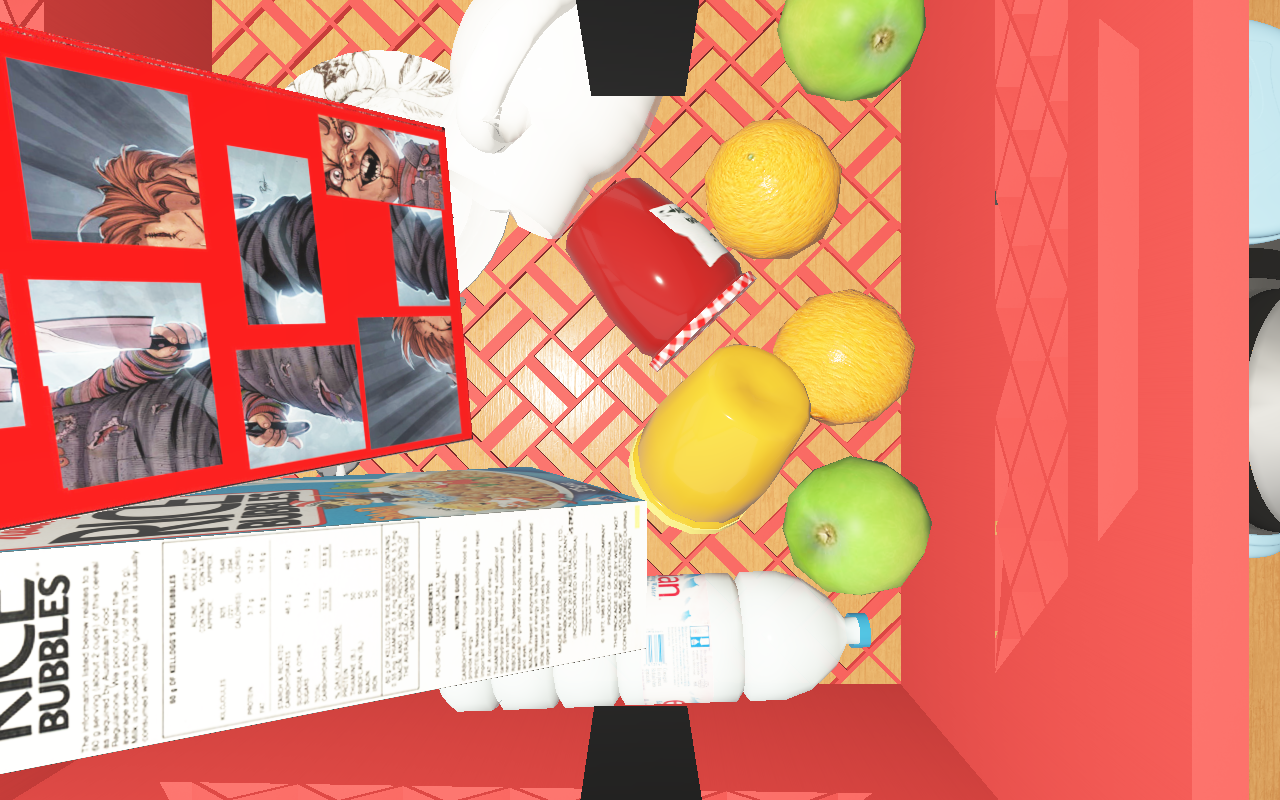
Objects in the scene:
carafe
apple
apple
plate
glass
wineglass
biscuit box